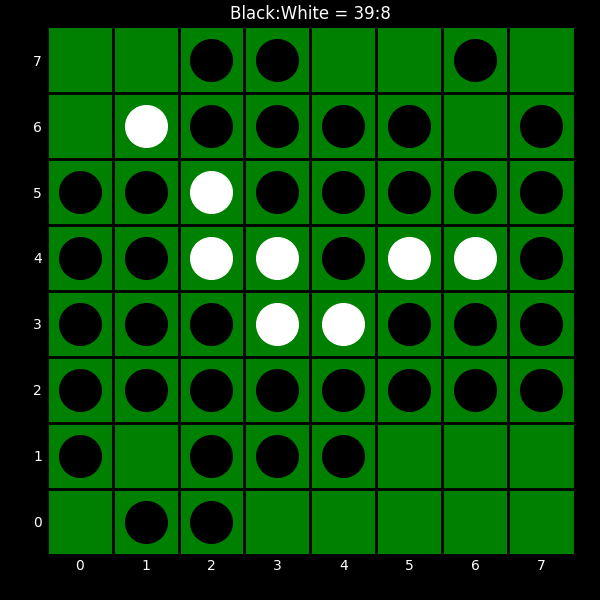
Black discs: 39
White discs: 8